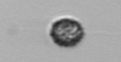
Label: Pseudochattonella_farcimen